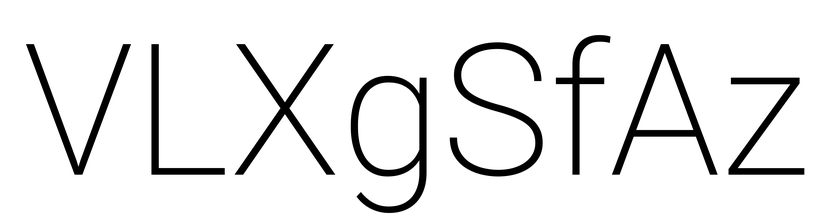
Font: Roboto_ExtraLight